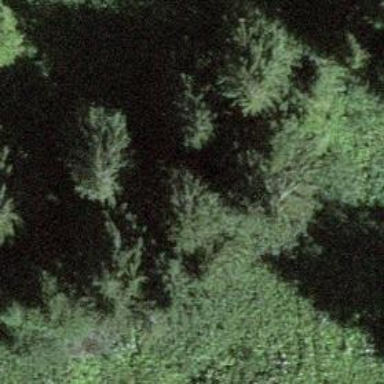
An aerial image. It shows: Forest area.